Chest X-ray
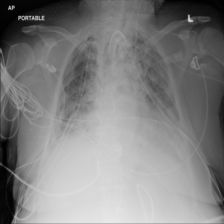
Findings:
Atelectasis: negative
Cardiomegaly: negative
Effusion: negative
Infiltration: negative
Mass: negative
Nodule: negative
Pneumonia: negative
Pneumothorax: positive
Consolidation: negative
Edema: negative
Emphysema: negative
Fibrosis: negative
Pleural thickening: negative
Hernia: negative